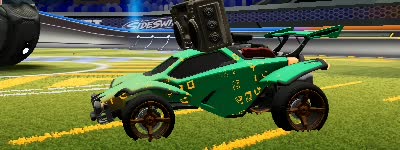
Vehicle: octane